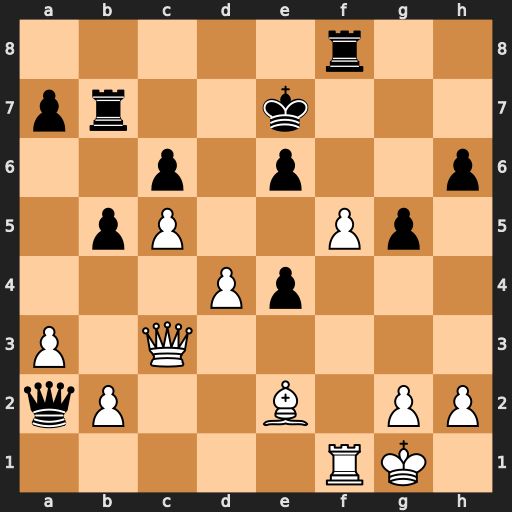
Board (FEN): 5r2/pr2k3/2p1p2p/1pP2Pp1/3Pp3/P1Q5/qP2B1PP/5RK1
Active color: w
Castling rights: -
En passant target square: -
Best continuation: d5 Qxd5 Qg7+